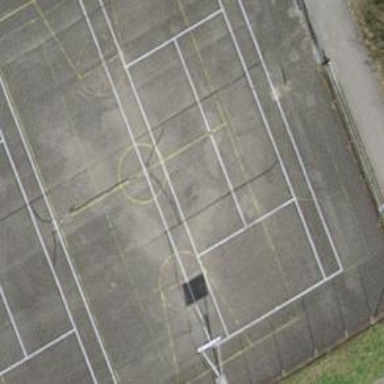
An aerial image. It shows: Basketball court located in leisure land pitch.